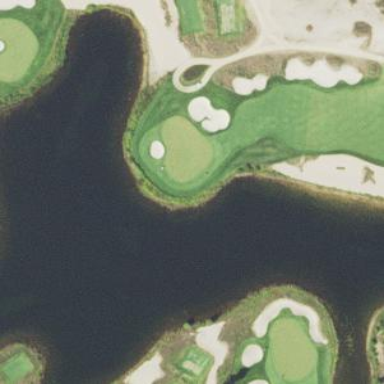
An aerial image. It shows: Water hazard on golf course. The hazard is natural water feature.